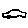
Label: car